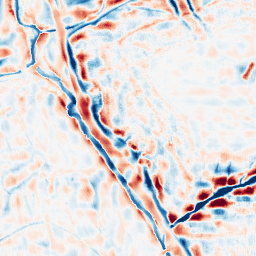
Category: wavelet
Decomposition family: wavelet_dwt
Decomposition parameters: wavelet: db4
level: 4
Upsampling method: fft_zeropad
Upsampling parameters: scale: 8
Upsampling scale: 8